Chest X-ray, PA view. Patient: 59 years old, sex M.
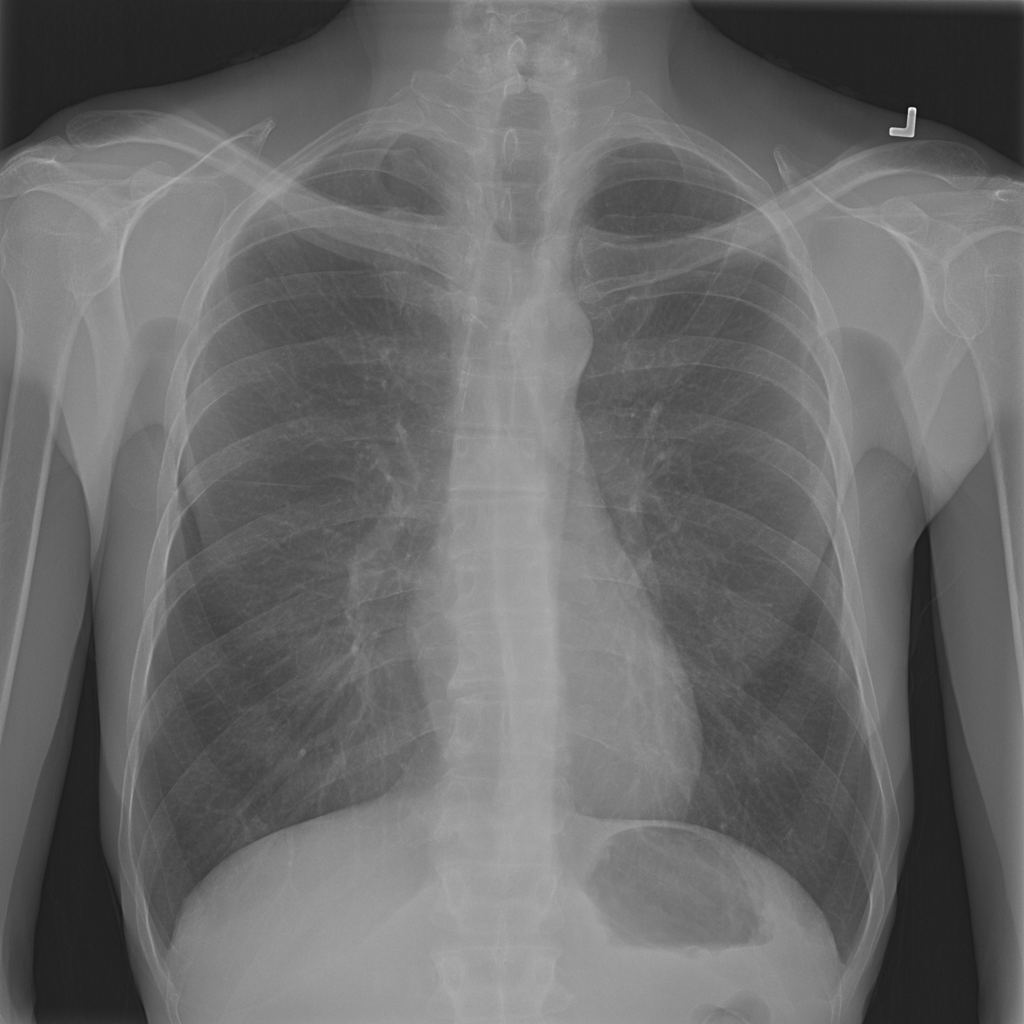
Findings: No Finding